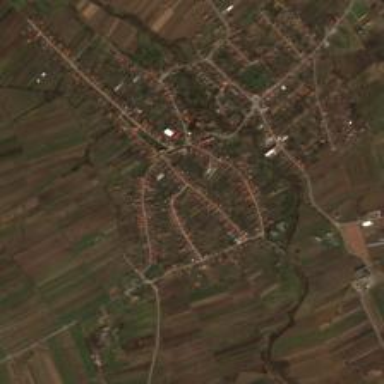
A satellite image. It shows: Residential area in village.